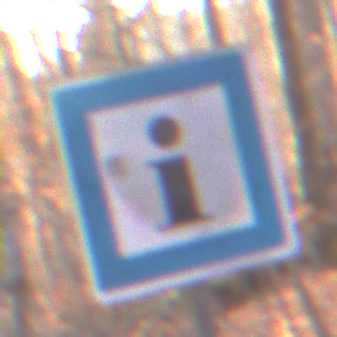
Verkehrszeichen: Informationsstelle
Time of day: SunriseSunset
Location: Outdoor (Nature)
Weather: Clear
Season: Autumn
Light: Natural